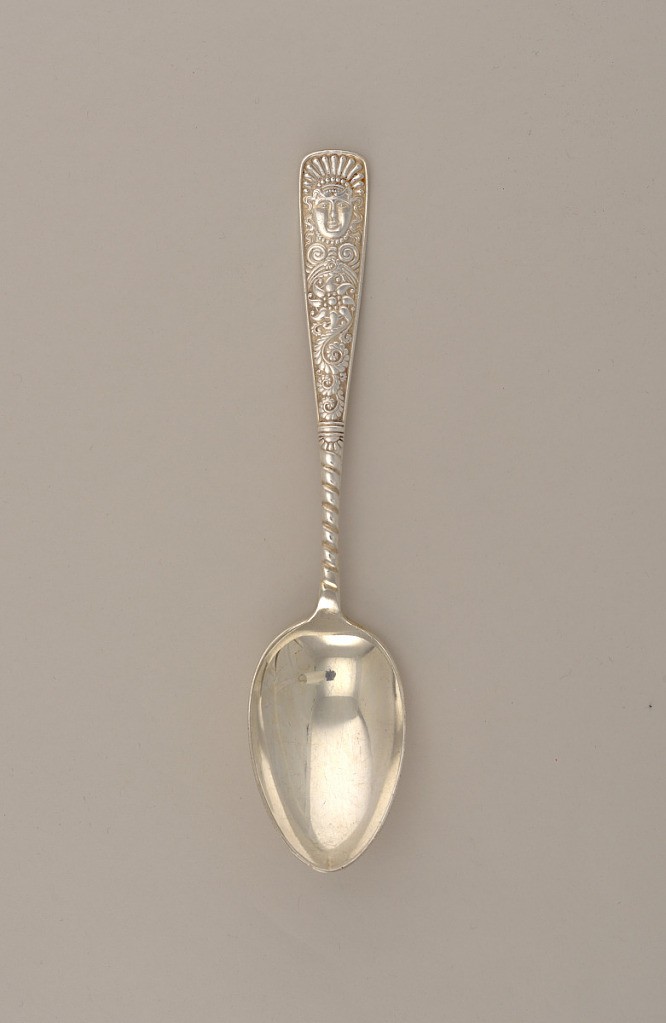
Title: "Assyrian Head" Pattern Table Spoon
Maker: Meriden Silver Plate Company, Meriden, Connecticut, 1869–1898
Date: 1885–86
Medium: silver plated, metal
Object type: spoon
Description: Oval shaped bowl, polished and unadorned surface. Narrow neck and stem, decorated with diagonal reeding halfway down handle, meeting setting sun motif above banded section. Stem continues, flaring towards terminal, decorated with scrolling foliate pattern, including sun with scrolling rays. Terminating in crowned antique style "Assyrian" head with laurel surrounding neck. Terminal of slightly rounded rectagular shape, with subtle upturn. Reverse side of handle devoid of ornamentation, with plain polished surface.